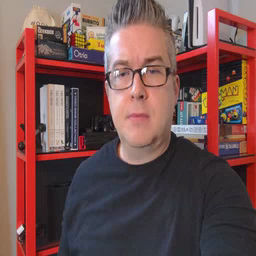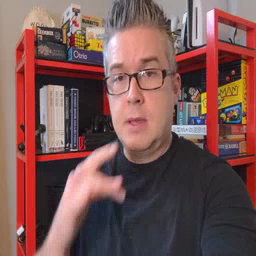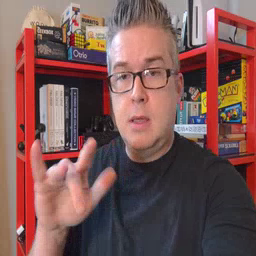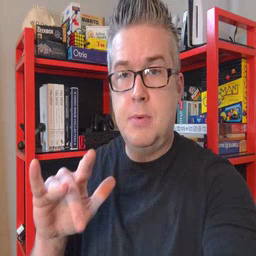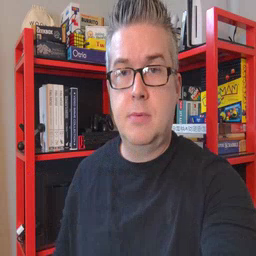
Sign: empty